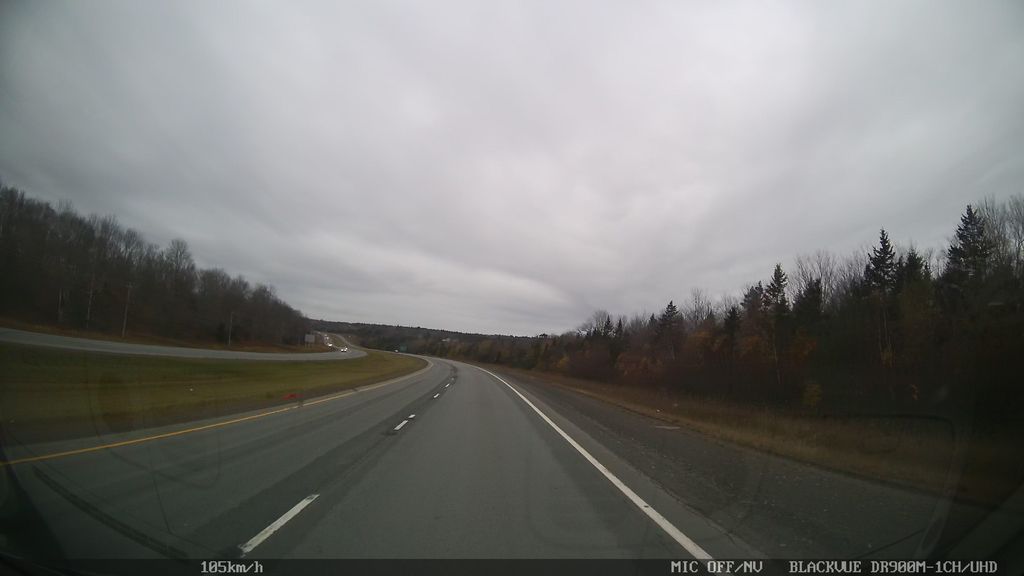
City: halifax